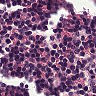
Metastatic tissue present: no